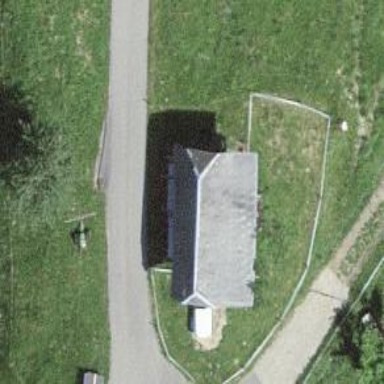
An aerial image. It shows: Barn.